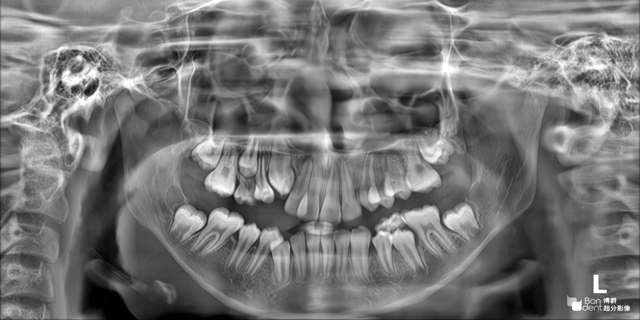
adult